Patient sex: M
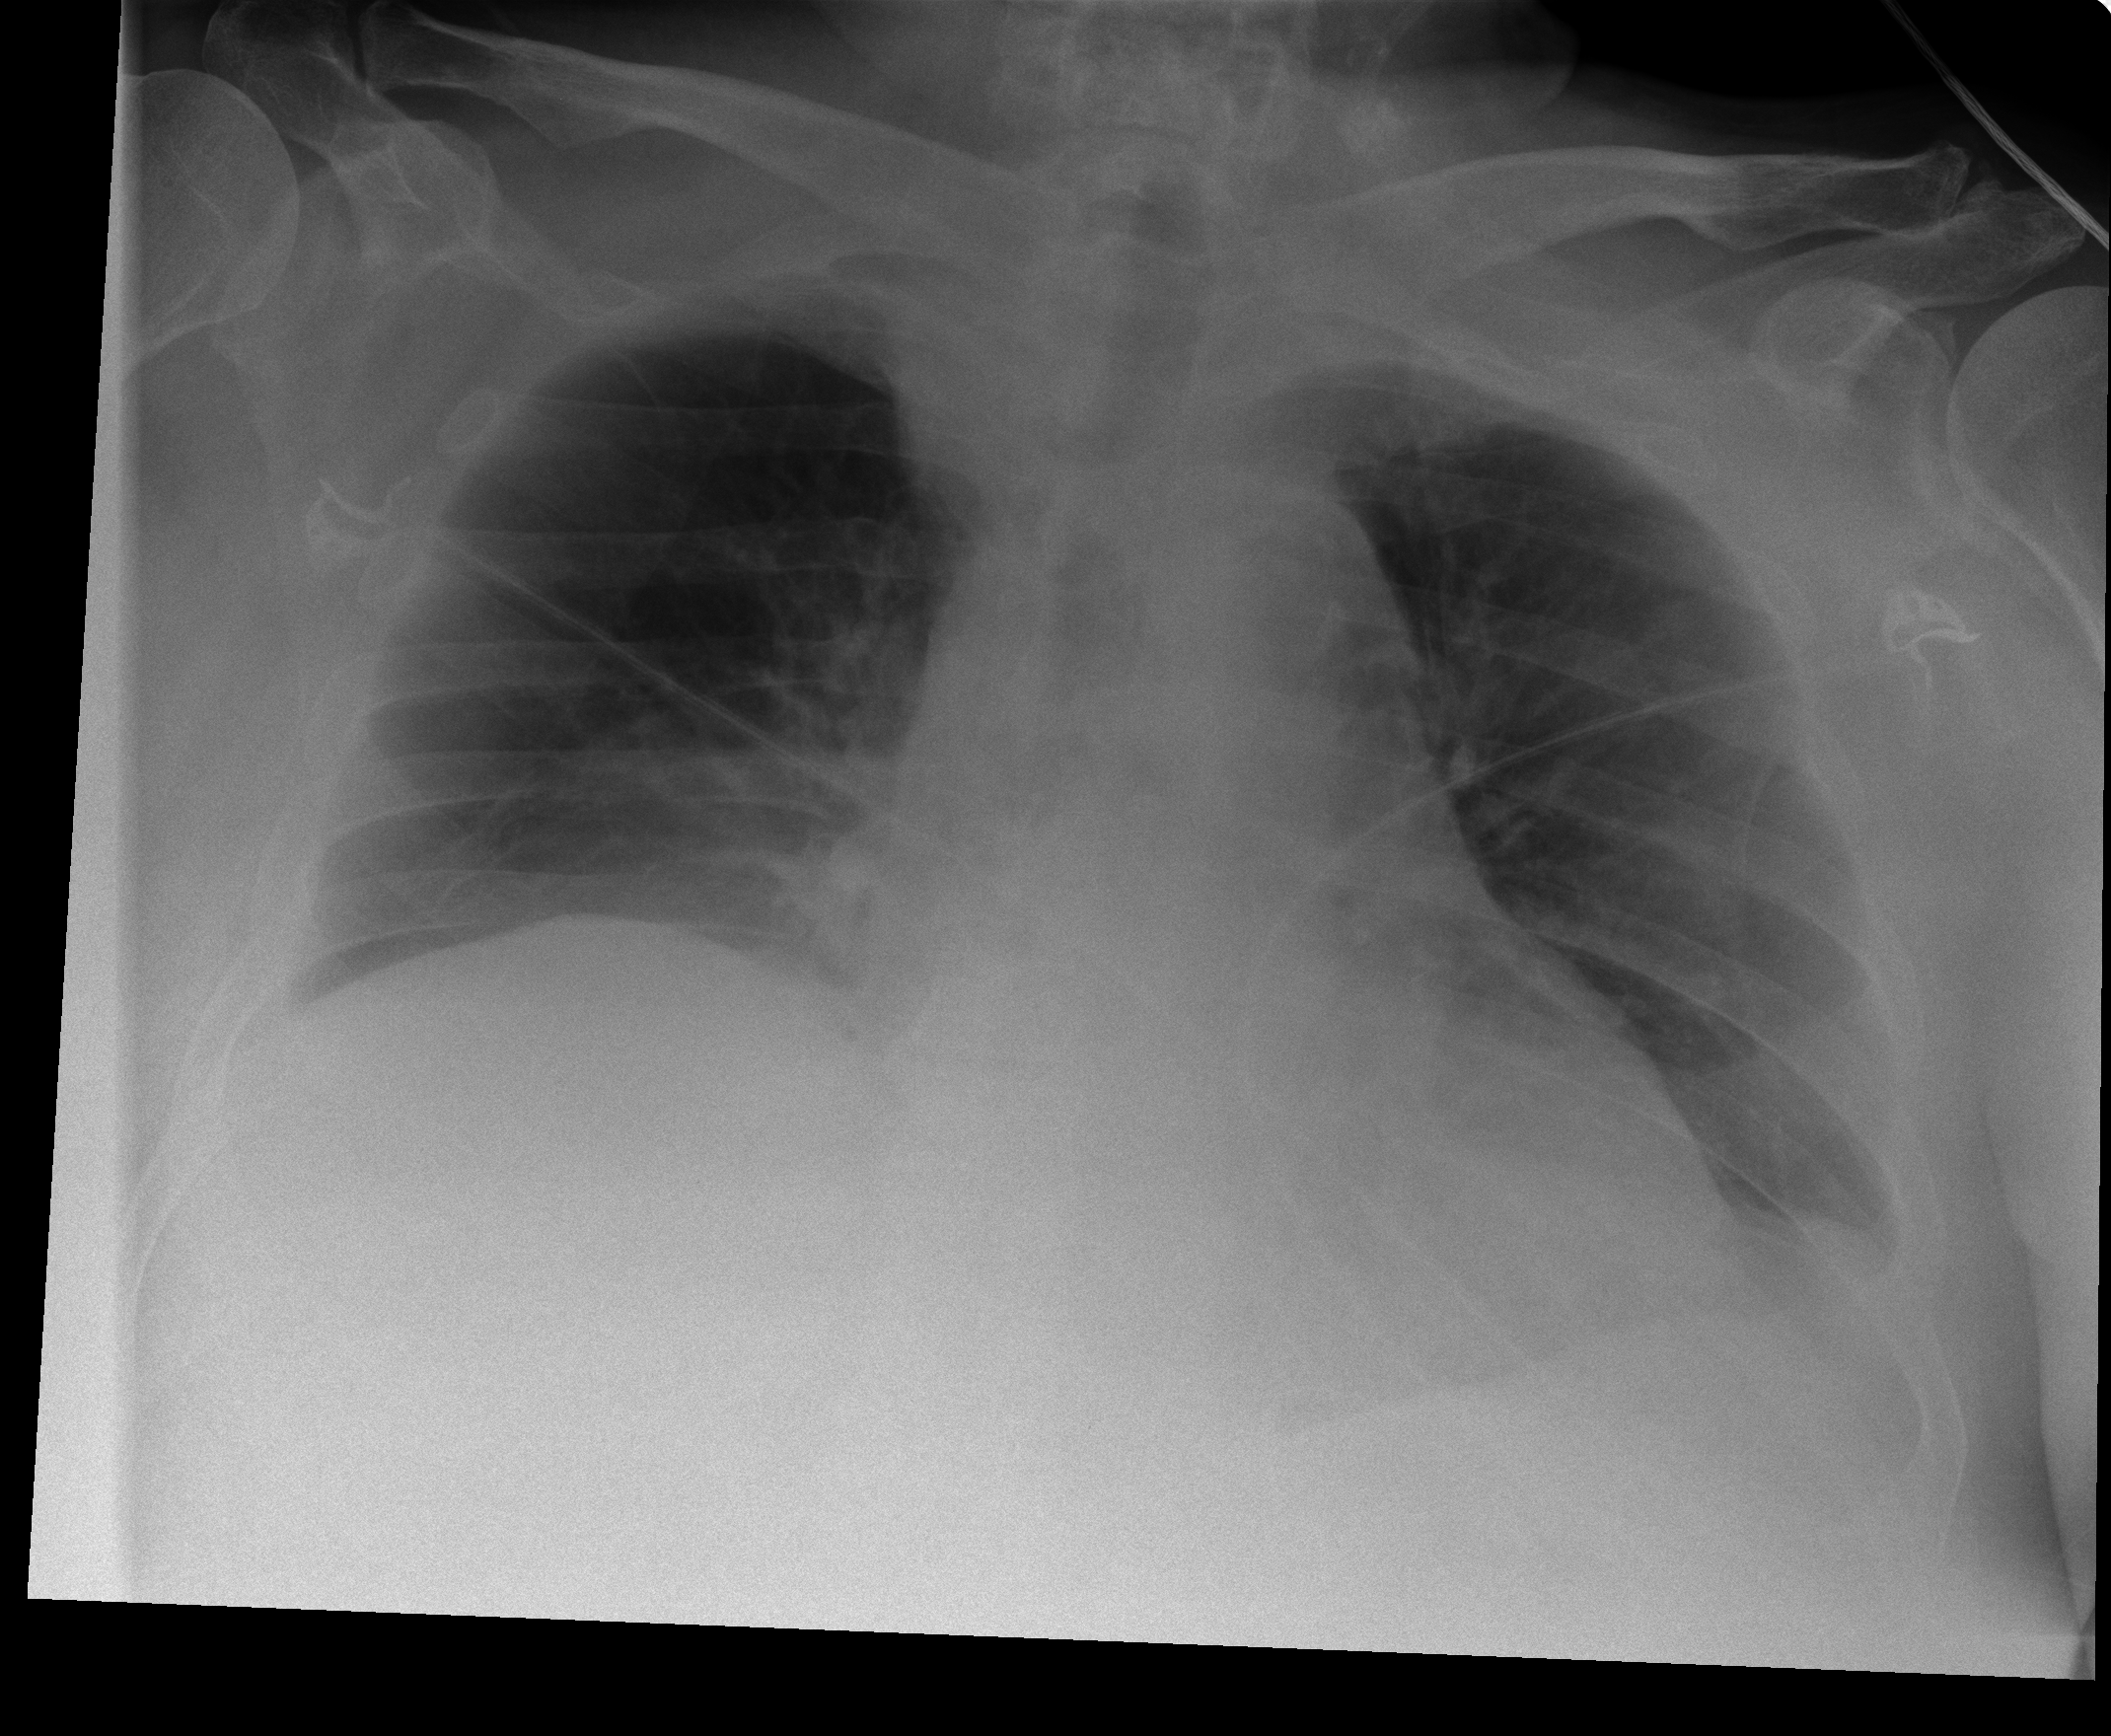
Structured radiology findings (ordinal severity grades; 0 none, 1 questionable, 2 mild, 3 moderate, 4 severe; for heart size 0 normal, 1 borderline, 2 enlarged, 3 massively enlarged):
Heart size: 2
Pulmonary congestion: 0
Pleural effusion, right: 0
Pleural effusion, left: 0
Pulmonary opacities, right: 0
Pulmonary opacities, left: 0
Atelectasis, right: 0
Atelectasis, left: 2